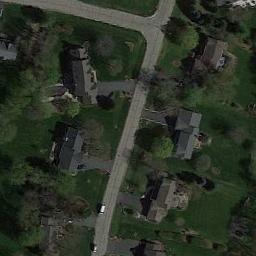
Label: medium_residential